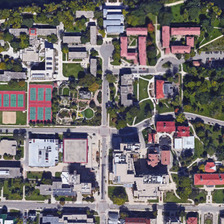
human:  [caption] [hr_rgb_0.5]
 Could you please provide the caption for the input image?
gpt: there are several playgrounds in the school .

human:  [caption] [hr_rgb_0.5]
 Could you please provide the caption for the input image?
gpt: there are several roads around the school .

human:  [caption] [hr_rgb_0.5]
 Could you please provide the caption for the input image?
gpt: there are several playgrounds in the school .

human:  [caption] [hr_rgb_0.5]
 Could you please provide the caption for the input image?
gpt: there are several roads around the school .

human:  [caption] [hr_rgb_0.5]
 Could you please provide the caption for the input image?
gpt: there are several playgrounds in the school .